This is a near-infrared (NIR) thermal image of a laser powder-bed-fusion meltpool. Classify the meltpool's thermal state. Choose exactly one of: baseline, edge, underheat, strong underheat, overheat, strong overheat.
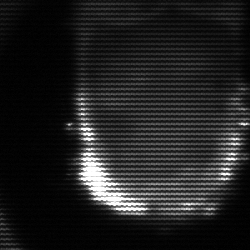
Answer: baseline